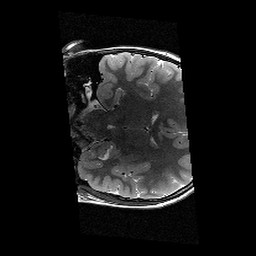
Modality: T2w
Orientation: coronal
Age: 12
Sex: female
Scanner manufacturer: siemens
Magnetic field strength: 3 T
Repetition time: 9.23 s
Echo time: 0.067 s